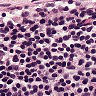
Metastatic tissue present: no